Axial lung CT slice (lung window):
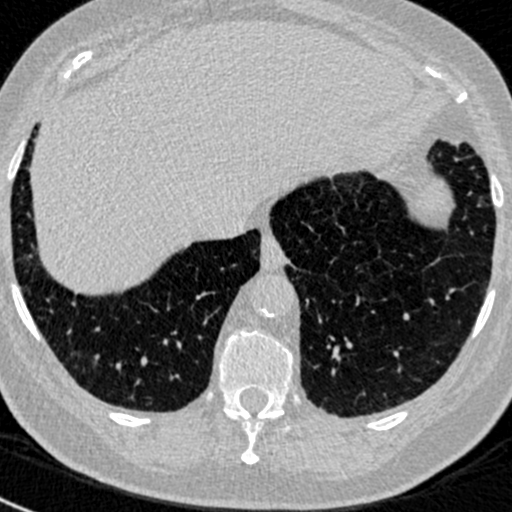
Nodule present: no